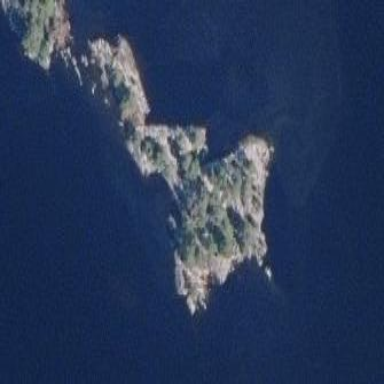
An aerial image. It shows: Islet.